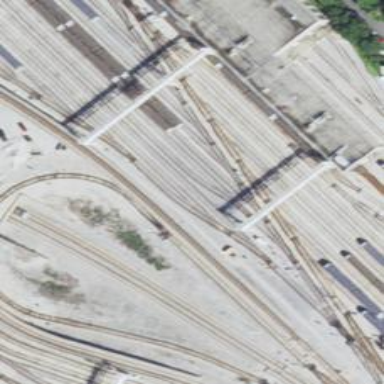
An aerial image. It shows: Yard area with electrified rail tracks.